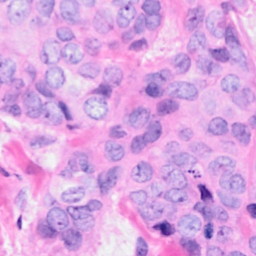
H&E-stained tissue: Breast